Question: A very concrete question here. I have two sample 'foo2d.c' files like this:
First,
'''
#include <stdio.h>
__attribute__((visibility("default"))) void FooX(int i);
void Foo2(int i)
{
printf("Via Foo2(%d)
", i);
FooX(i);
}
'''
Second,
'''
#include <stdio.h>
__attribute__((visibility("hidden"))) void FooX(int i);
void Foo2(int i)
{
printf("Via Foo2(%d)
", i);
FooX(i);
}
'''
The only difference is the visibility declaration of 'FooX'.
Given the two files the same name and compile them twice('gcc -c foo2d.c'), I got two .o files and rename them to be 'foo-default.o' and 'foo-hidden.o' respectively. I compare the two .o files and find out they differ by only one byte.

I really want to know the meaning of the difference of this byte, from a relocatable object's perspective. Can objdump or readelf, or whatever standard tools tell the difference of them?
My experiment env is openSUSE Linux 11.4, gcc 4.5.1.
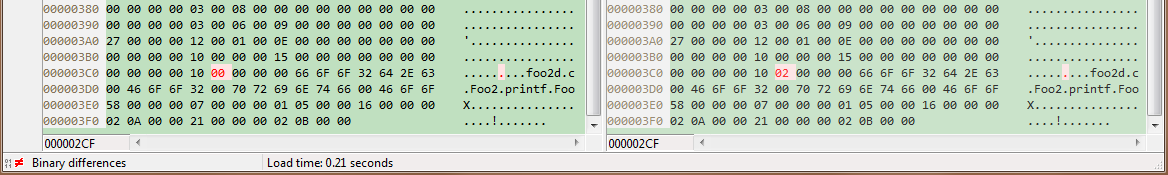
Answer: the difference should be in the symbol table. A symbol's visibility is determined from its st_other field of the symtab entry. It says:
'''
Name value
STV_DEFAULT 0
STV_INTERNAL 1
STV_HIDDEN 2
STV_PROTECTED 3
'''
Refer to <URL>
Add: you can dump the symtab to check:
'''
readelf -x .symtab foo-hidden.o
objdump -t foo-hidden.o
'''